Question: I am continuously getting the error '"Error: Permission denied to access property 'document'"' while i have already define in my 'X-FRAME options' to allow the other domain, like this..
'''
<?php
header('X-Frame-Options: ALLOW-FROM http://mydomain.com');
?>
'''
Below is the header of iframe request, clearly shows i have defined to allow the domain to access the iframe but not working. All i want is to resize the iframe using javascript.

Here is my javascript code to resize the iframe height.
'''
<iframe src="http://mydomain.com/xxx/yyy" id="idIframe" onload="iframeLoaded();" allowtransparency="true" frameborder="0" width="100%" scrolling="no"></iframe>
<script type="text/javascript">
function iframeLoaded() {
var iFrameID = document.getElementById('idIframe');
if(iFrameID) {
iFrameID.height = "";
if(iFrameID.contentWindow.document.body.scrollHeight < 500) {
iFrameID.height = "500px";
} else {
iFrameID.height = iFrameID.contentWindow.document.body.scrollHeight + "px";
}
}
}
</script>
'''
How can i do this? Please suggest.
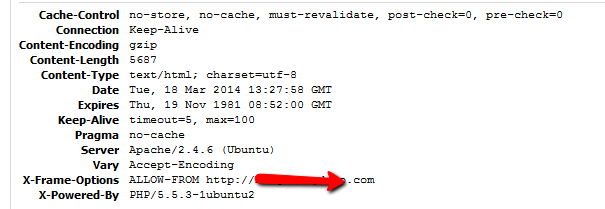
Answer: I very recently had this issue myself.
Finally I solved it with the postMessage method.
1. In the document included to the iFrame I check whether it's actually running from an iFrame. function inIframe(){
if(top != self){
var contentHeight = $('#myIframeContent').height(); //Just this part I did with jQuery as I was sure that the document uses it
postSize(contentHeight);
}
}
2. If the document is running within an iFrame, call a function that we will call postSize. function postSize(height){
var target = parent.postMessage ? parent : (parent.document.postMessage ? parent.document : undefined);
if(typeof target != "undefined" && document.body.scrollHeight){
target.postMessage(height, "*");
}
}
3. Add the following code to the document that includes your iFrame function receiveSize(e){
if(e.origin === "http://www.mywebsite.net"){
var newHeight = e.data + 35;
document.getElementById("myIframeID").style.height = newHeight + "px";
}
}
window.addEventListener("message", receiveSize, false);
Unfortunately I cannot remember the exact sources of all this as I was viewing a lot of different solutions here on Stackoverflow, but also different websites. But this solution works good for me.
Cheers